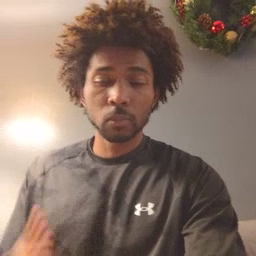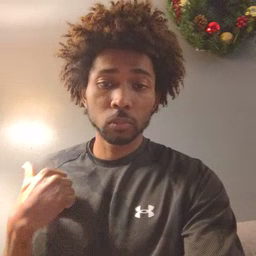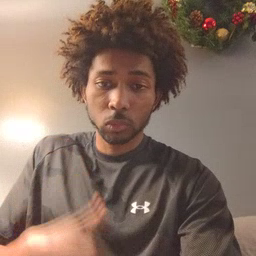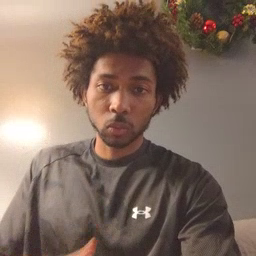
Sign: jacket